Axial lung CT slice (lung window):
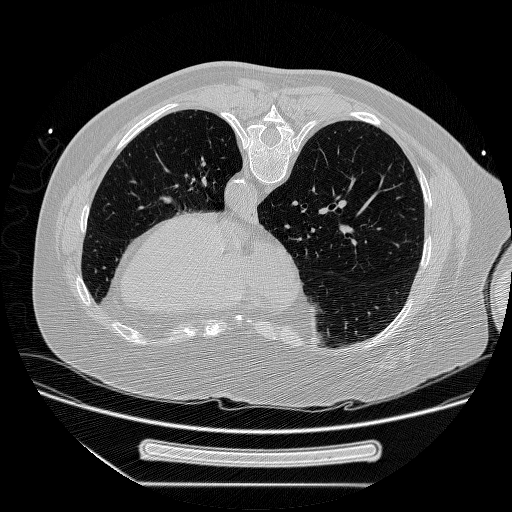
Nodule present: no